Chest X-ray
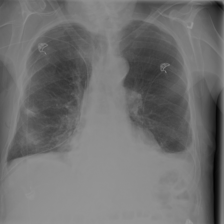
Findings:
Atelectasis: positive
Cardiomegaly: negative
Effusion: negative
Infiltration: negative
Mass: negative
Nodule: negative
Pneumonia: negative
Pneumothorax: positive
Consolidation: negative
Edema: negative
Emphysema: negative
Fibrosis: negative
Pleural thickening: negative
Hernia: negative